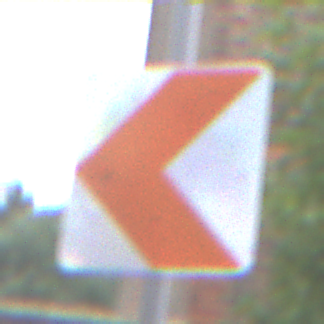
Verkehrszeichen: RichtungstafelnInKurvenKleinRechts
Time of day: MorningAfternoon
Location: Outdoor (Urban)
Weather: Overcast
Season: NotSpecified
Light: Natural